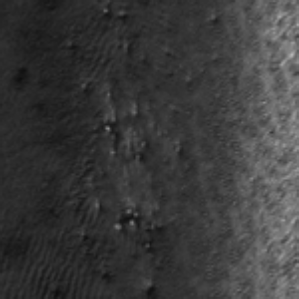
Label: frost